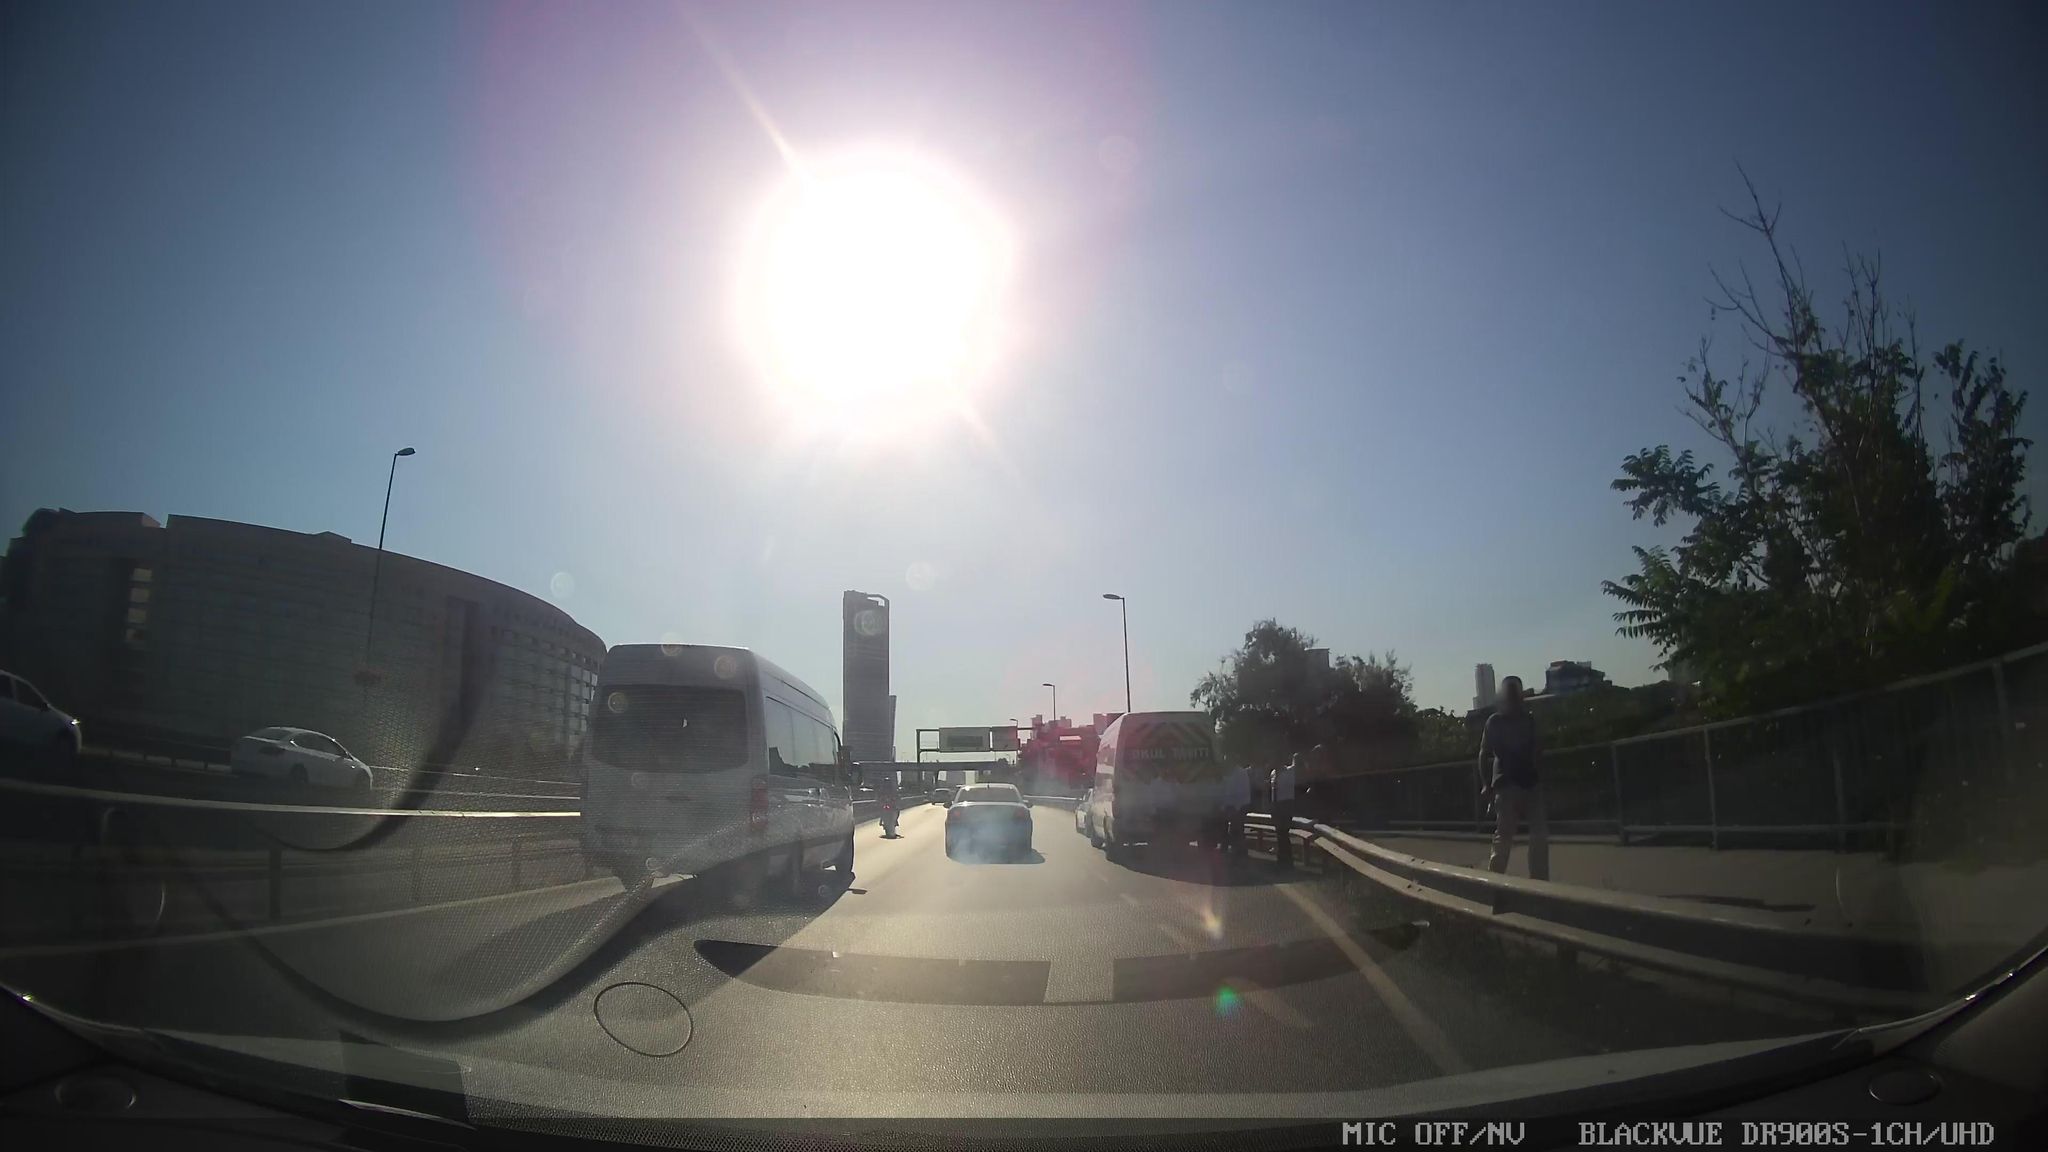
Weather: clear
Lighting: day
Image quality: good
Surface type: driving surface
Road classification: trunk_link
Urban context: urban centre
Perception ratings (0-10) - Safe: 1.84, Lively: 3.66, Beautiful: 4.05, Boring: 2.19, Depressing: 5.93, Wealthy: 5.07